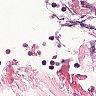
Metastatic tissue present: no